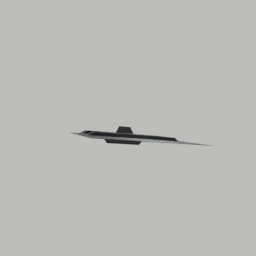
Label: electronics